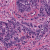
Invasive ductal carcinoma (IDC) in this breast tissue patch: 1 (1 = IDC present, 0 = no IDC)